Question: I have the following asp.net page which has a button for each row that the repeater creates:
'''
<asp:Repeater runat="server" ID="rptContent" OnItemCommand="btnGeneratePDF_Click">
<HeaderTemplate>
<table border="0" style="width: 95%;">
<tr>
<td style="width: 25%;">Name</td>
<td style="width: 25%;">Last Four SSN #</td>
<td style="width: 25%;">PDF Generator</td>
</tr>
</HeaderTemplate>
<ItemTemplate>
<tr>
<td><%# Eval("name").ToString() %></td>
<td><%# Eval("ssn3").ToString() %></td>
<td><asp:Button ID="btnGeneratePDF" runat="server" Text="Generate PDF" CommandArgument='<%# Eval("name").ToString() + ", " + Eval("ssn3").ToString() %>' /></td>
</tr>
</ItemTemplate>
<FooterTemplate>
</table>
</FooterTemplate>
</asp:Repeater>
'''
My code behind looks like this:
'''
protected void btnGeneratePDF_Click(object sender, CommandEventArgs e)
{
string[] ar = e.CommandArgument.ToString().Split(',');
this.writeData(ar[0], ar[1]);
}
public void writeData(string k, string c)
{
Conn = new SqlConnection(cString);
Conn.Open();
//MessageBox.Show(k);
//MessageBox.Show(c);
nameE = txtName.Text;
var pdfPath = Path.Combine(Server.MapPath("~/PDFTemplates/fw9.pdf"));
// Get the form fields for this PDF and fill them in!
var formFieldMap = PDFHelper.GetFormFieldNames(pdfPath);
formFieldMap["topmostSubform[0].Page1[0].f1_01_0_[0]"] = k;
//sqlCode = "SELECT * FROM [db].[dbo].[TablePDFTest] WHERE [name] = '" + nameE + "'";
sqlCode = "SELECT * FROM [db].[dbo].[TablePDFTest] WHERE [name] = '" + k + "' AND [ssn3] = '" + c + "'";
//MessageBox.Show("" + sqlCode.ToString());
using (SqlCommand command = new SqlCommand(sqlCode, Conn))
{
command.CommandType = CommandType.Text;
using (reader = command.ExecuteReader())
{
if (reader.HasRows)
{
if (reader.Read())
{
formFieldMap["topmostSubform[0].Page1[0].f1_02_0_[0]"] = reader.GetValue(1).ToString();
formFieldMap["topmostSubform[0].Page1[0].f1_04_0_[0]"] = reader.GetValue(2).ToString();
formFieldMap["topmostSubform[0].Page1[0].f1_05_0_[0]"] = reader.GetValue(3).ToString();
formFieldMap["topmostSubform[0].Page1[0].f1_07_0_[0]"] = reader.GetValue(4).ToString();
formFieldMap["topmostSubform[0].Page1[0].social[0].TextField1[0]"] = reader.GetValue(5).ToString();
formFieldMap["topmostSubform[0].Page1[0].social[0].TextField2[0]"] = reader.GetValue(6).ToString();
formFieldMap["topmostSubform[0].Page1[0].social[0].TextField2[1]"] = reader.GetValue(7).ToString();
formFieldMap["topmostSubform[0].Page1[0].social[0].TextField2[2]"] = reader.GetValue(8).ToString();
formFieldMap["topmostSubform[0].Page1[0].social[0].TextField2[3]"] = reader.GetValue(9).ToString();
}
}
}
}
// Requester's name and address (hard-coded)
formFieldMap["topmostSubform[0].Page1[0].f1_06_0_[0]"] = "Medical Group
27 West Ave
Purchase, NY 10577";
var pdfContents = PDFHelper.GeneratePDF(pdfPath, formFieldMap);
PDFHelper.ReturnPDF(pdfContents, "Completed-W9.pdf");
}
'''
If my
'sqlCode' is 'sqlCode = "SELECT * FROM [DSPCONTENT01].[dbo].[TablePDFTest] WHERE [name] = '" + k + "'"; //AND [ssn3] = '" + c + "'";' it works fine for the 'formFieldMap'
but if my
'sqlCode' is 'sqlCode = "SELECT * FROM [DSPCONTENT01].[dbo].[TablePDFTest] WHERE [name] = '" + k + "' AND [ssn3] = '" + c + "'";' the 'formFieldMap' doesn't work correctly.
This is an example of what the repeater displays:

How can I fix it?
:
I did a test with 'MessageBox' to display the value using the query with both variable:
'''
public void writeData(string k, string c)
{
Conn = new SqlConnection(cString);
Conn.Open();
//MessageBox.Show(k);
//MessageBox.Show(c);
nameE = txtName.Text;
var pdfPath = Path.Combine(Server.MapPath("~/PDFTemplates/fw9.pdf"));
// Get the form fields for this PDF and fill them in!
var formFieldMap = PDFHelper.GetFormFieldNames(pdfPath);
formFieldMap["topmostSubform[0].Page1[0].f1_01_0_[0]"] = k;
sqlCode = "SELECT * FROM [db].[dbo].[TablePDFTest] WHERE [name] = '" + k + "' AND [ssn3] = '" + c + "'";
//MessageBox.Show("" + sqlCode.ToString());
using (SqlCommand command = new SqlCommand(sqlCode, Conn))
{
command.CommandType = CommandType.Text;
using (reader = command.ExecuteReader())
{
if (reader.HasRows)
{
if (reader.Read())
{
MessageBox.Show(reader.GetValue(1).ToString());
MessageBox.Show(reader.GetValue(2).ToString());
MessageBox.Show(reader.GetValue(3).ToString());
MessageBox.Show(reader.GetValue(4).ToString());
MessageBox.Show(reader.GetValue(5).ToString());
MessageBox.Show(reader.GetValue(6).ToString());
MessageBox.Show(reader.GetValue(7).ToString());
MessageBox.Show(reader.GetValue(8).ToString());
MessageBox.Show(reader.GetValue(9).ToString());
/*formFieldMap["topmostSubform[0].Page1[0].f1_02_0_[0]"] = reader.GetValue(1).ToString();
formFieldMap["topmostSubform[0].Page1[0].f1_04_0_[0]"] = reader.GetValue(2).ToString();
formFieldMap["topmostSubform[0].Page1[0].f1_05_0_[0]"] = reader.GetValue(3).ToString();
formFieldMap["topmostSubform[0].Page1[0].f1_07_0_[0]"] = reader.GetValue(4).ToString();
formFieldMap["topmostSubform[0].Page1[0].social[0].TextField1[0]"] = reader.GetValue(5).ToString();
formFieldMap["topmostSubform[0].Page1[0].social[0].TextField2[0]"] = reader.GetValue(6).ToString();
formFieldMap["topmostSubform[0].Page1[0].social[0].TextField2[1]"] = reader.GetValue(7).ToString();
formFieldMap["topmostSubform[0].Page1[0].social[0].TextField2[2]"] = reader.GetValue(8).ToString();
formFieldMap["topmostSubform[0].Page1[0].social[0].TextField2[3]"] = reader.GetValue(9).ToString();*/
}
}
}
}
// Requester's name and address (hard-coded)
/*formFieldMap["topmostSubform[0].Page1[0].f1_06_0_[0]"] = "Medical Group
27 West Ave
Purchase, NY 10577";
var pdfContents = PDFHelper.GeneratePDF(pdfPath, formFieldMap);
PDFHelper.ReturnPDF(pdfContents, "Completed-W9.pdf");*/
}
'''
The messagebox isn't displayed anymore instead when I click on the button, nothing happens.
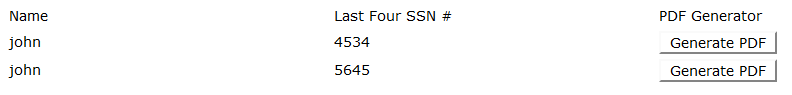
Answer: What is the data type of 'ssn3' in SQL? You are passing 'c' as a string literal. That is something to look at. Maybe just try removing the single quotes around your value for c (if it is integer for instance).
Also, what happens when you type the query into a query analyzer with some test data for the WHERE clause? Do you know if there SHOULD be rows matching both values?